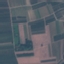
Land use / land cover: PermanentCrop